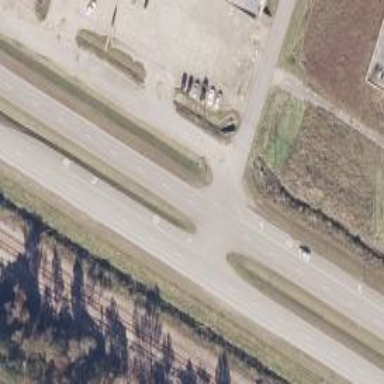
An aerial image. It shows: Primary highway with asphalt surface and dual carriageway.